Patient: sex M, age 23
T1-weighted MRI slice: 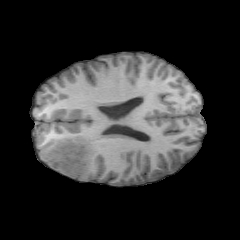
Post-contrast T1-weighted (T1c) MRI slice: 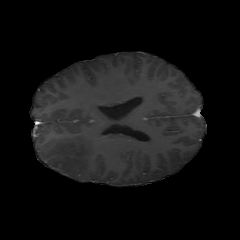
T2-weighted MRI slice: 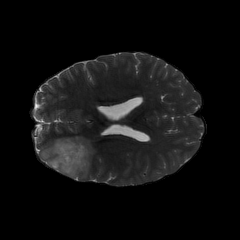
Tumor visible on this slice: yes
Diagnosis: Oligodendroglioma, IDH-mutant, 1p/19q-codeleted
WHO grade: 2